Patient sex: M
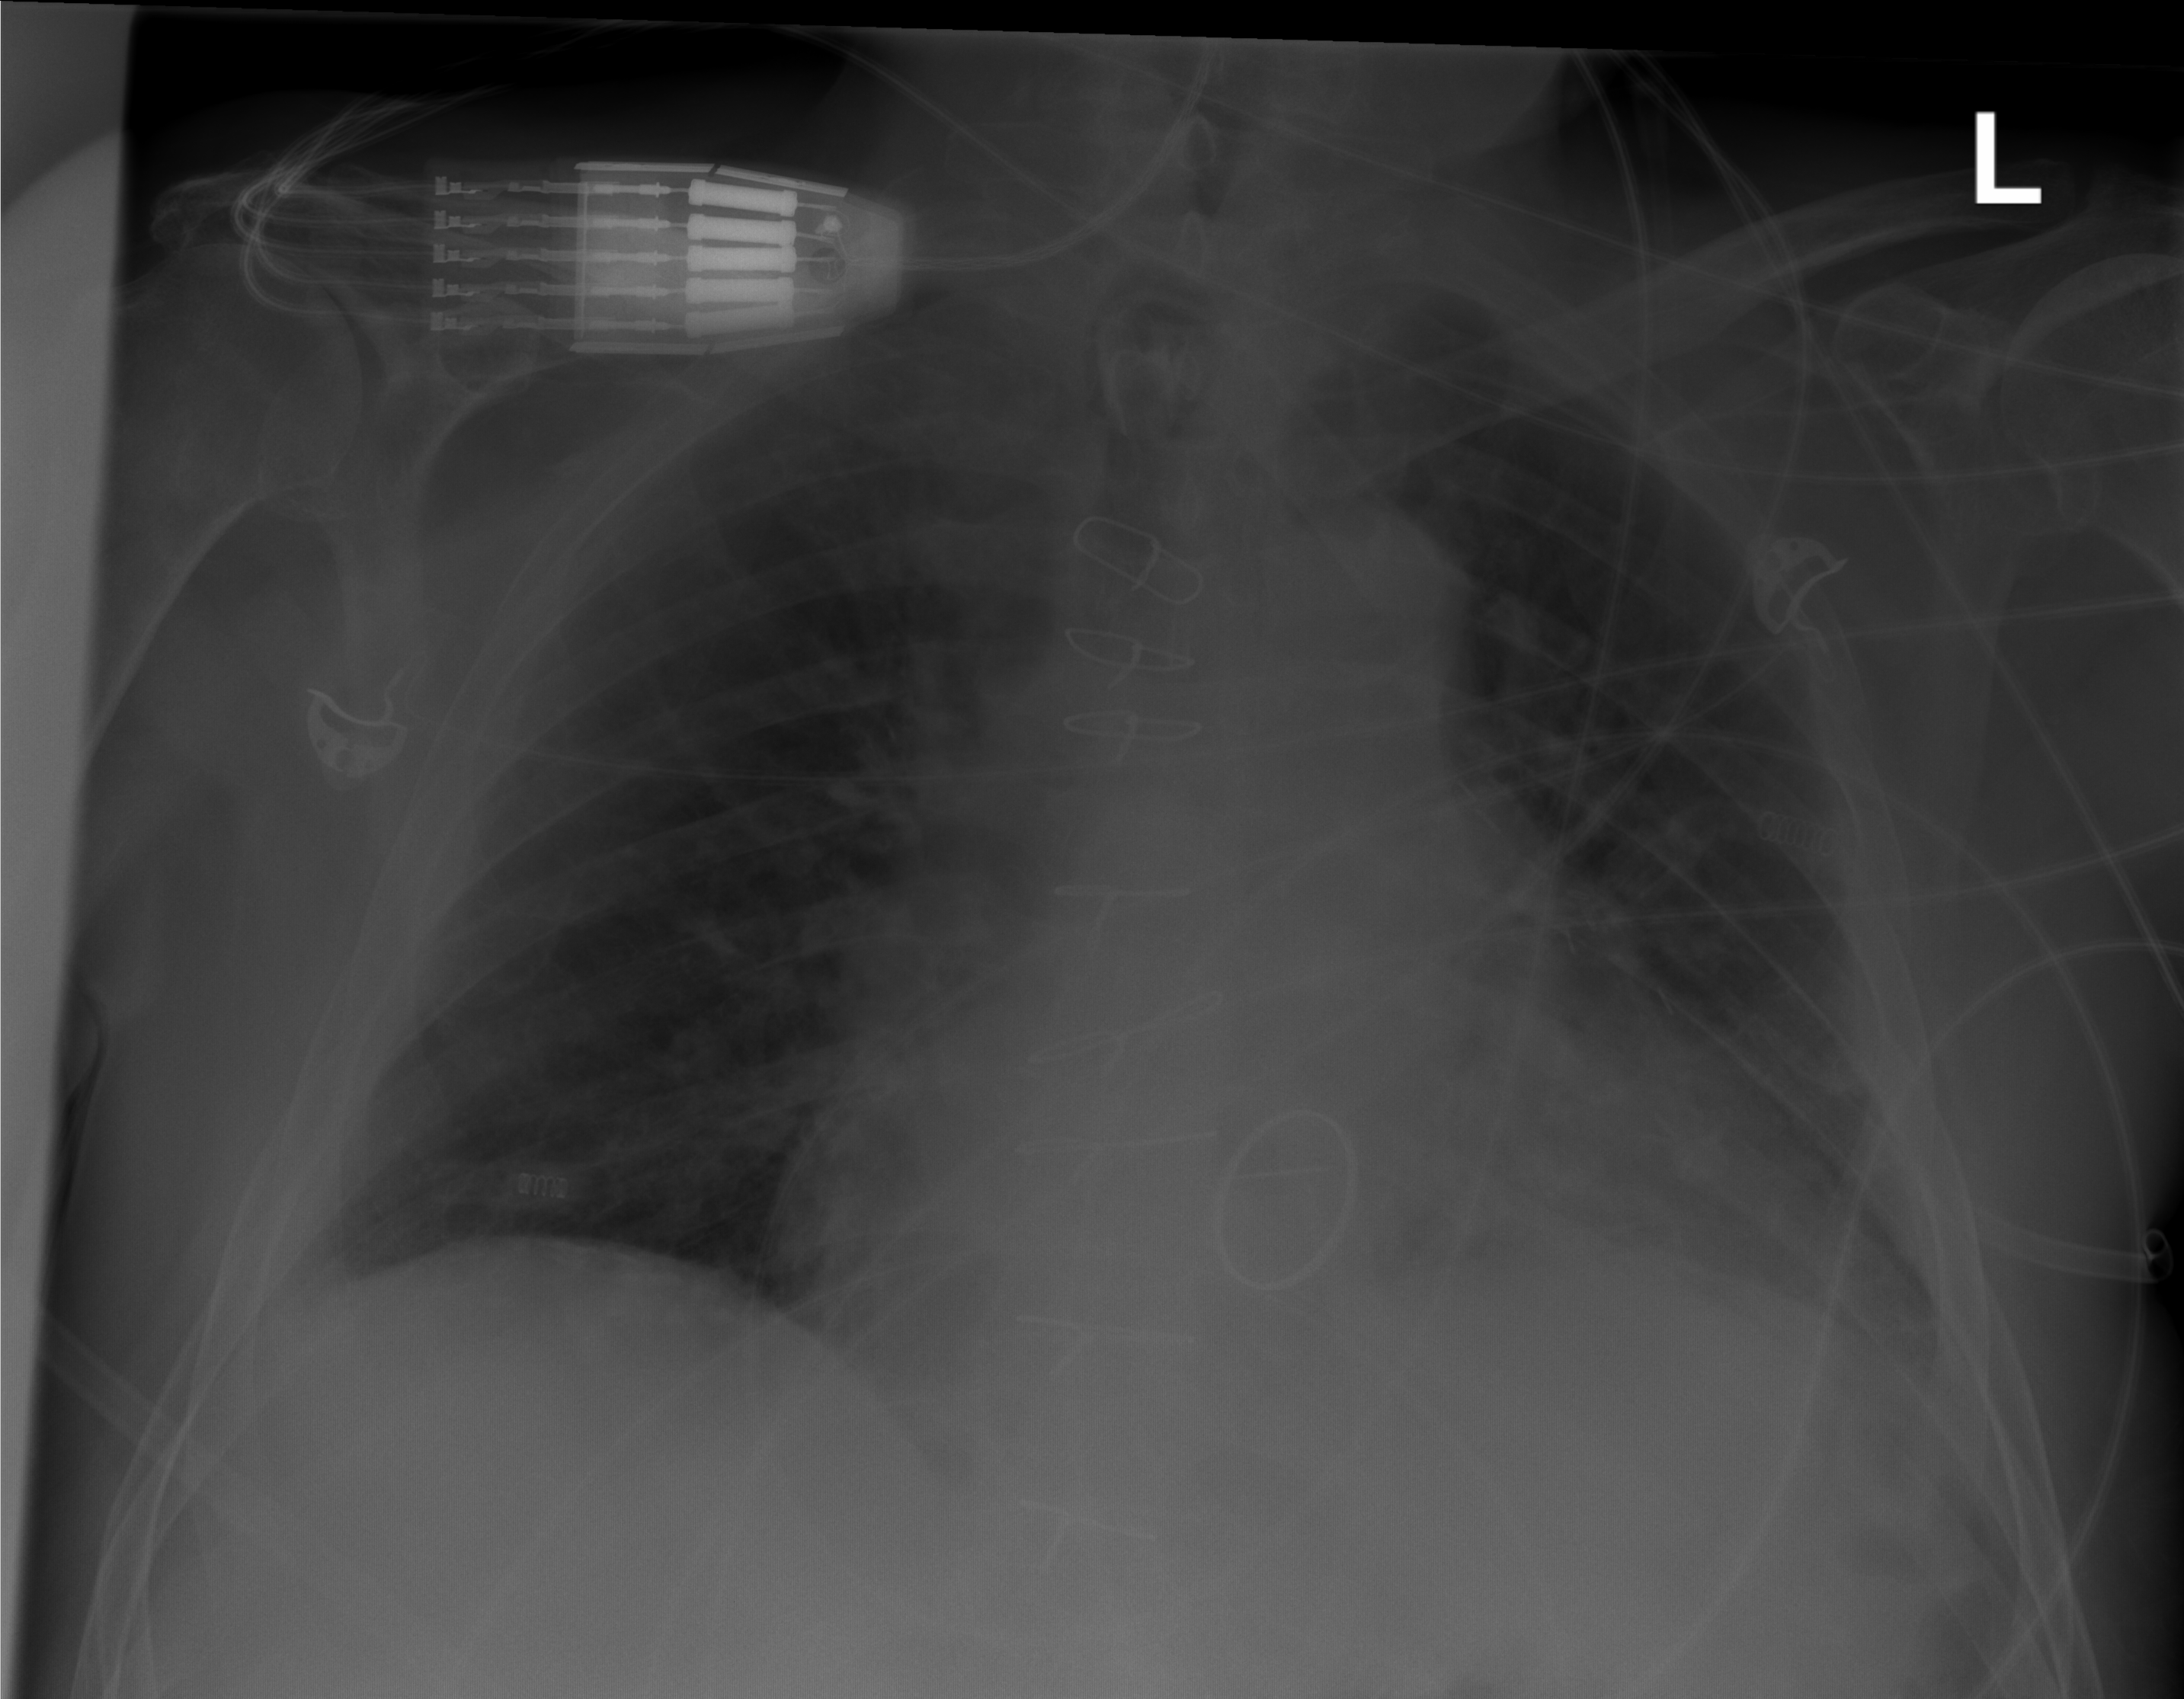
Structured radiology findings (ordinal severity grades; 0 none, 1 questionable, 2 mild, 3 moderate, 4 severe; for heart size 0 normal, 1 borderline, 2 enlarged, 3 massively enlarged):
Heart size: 2
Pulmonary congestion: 1
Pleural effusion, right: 0
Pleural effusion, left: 2
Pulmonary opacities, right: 0
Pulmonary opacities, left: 0
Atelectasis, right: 0
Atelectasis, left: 2